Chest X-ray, PA view. Patient: 68 years old, sex M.
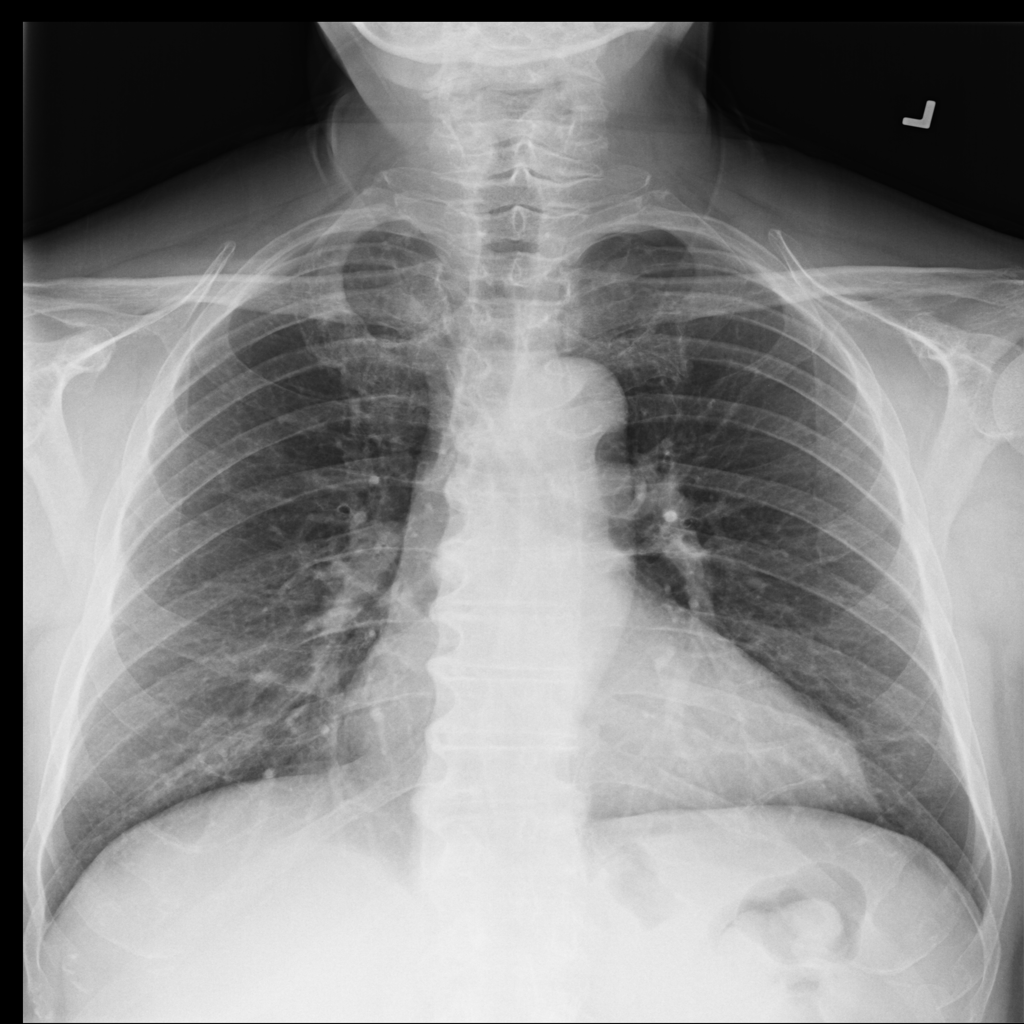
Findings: No Finding